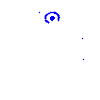
Particle: electron